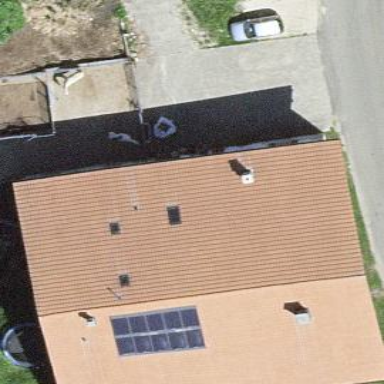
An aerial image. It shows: Bed and breakfast guest house building.